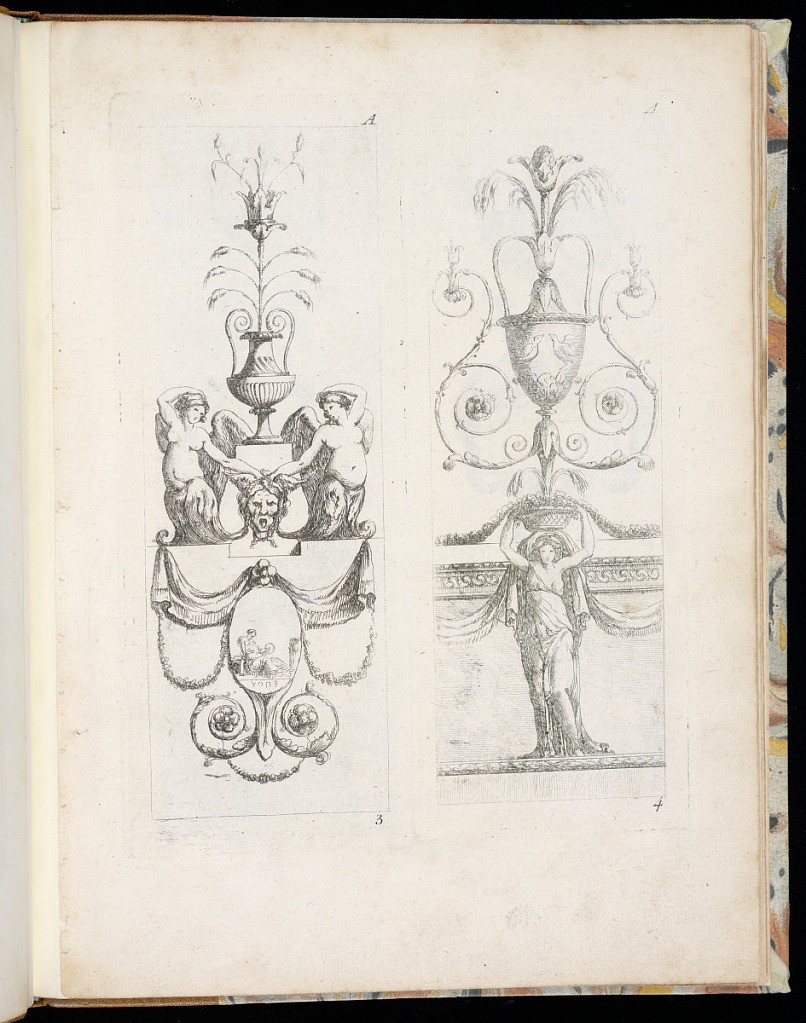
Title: Two Arabesque Panel Designs
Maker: Juste-François Boucher, French, 1736 – 1782
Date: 1768–75
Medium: Etching on paper
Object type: Print
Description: Two vertical arabesque panel designs printed on two separate plates featuring female bodies, mascaron (mask), vases, scrolling leaves (rinceaux), rosettes, swags of textiles, festoons of leaves and flowers, laurel leaf and ribbon, wave, and egg pattern moldings. The plates are numbered.